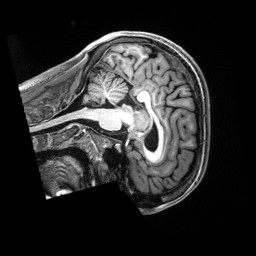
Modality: T1w
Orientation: sagittal
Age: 22
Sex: female
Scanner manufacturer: siemens
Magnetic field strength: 3 T
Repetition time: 2.5 s
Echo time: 0.00222 s